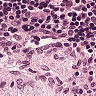
Metastatic tissue present: no